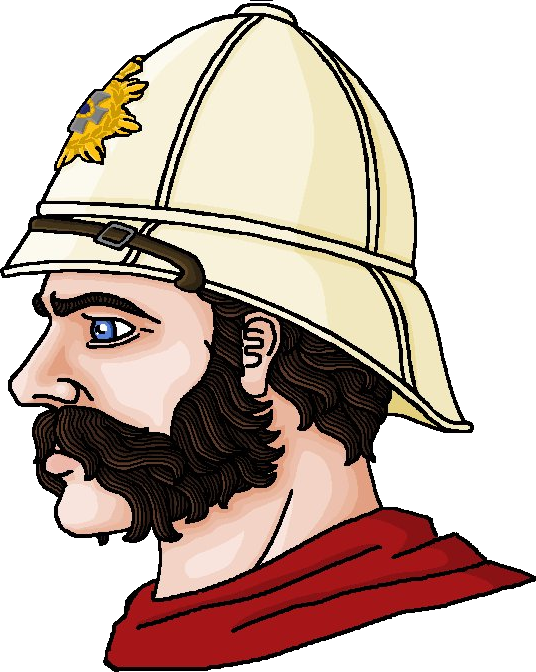
Label: 4_Yes_Chad